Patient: sex M, age 60
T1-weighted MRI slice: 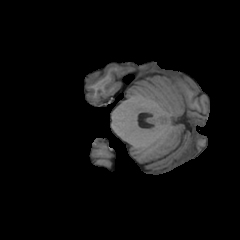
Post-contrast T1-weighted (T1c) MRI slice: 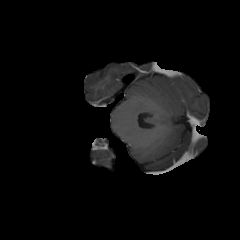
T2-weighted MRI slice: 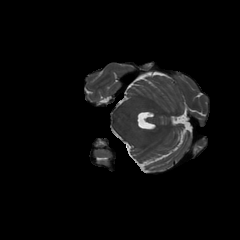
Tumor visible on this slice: no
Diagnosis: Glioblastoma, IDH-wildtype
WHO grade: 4